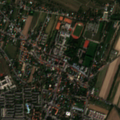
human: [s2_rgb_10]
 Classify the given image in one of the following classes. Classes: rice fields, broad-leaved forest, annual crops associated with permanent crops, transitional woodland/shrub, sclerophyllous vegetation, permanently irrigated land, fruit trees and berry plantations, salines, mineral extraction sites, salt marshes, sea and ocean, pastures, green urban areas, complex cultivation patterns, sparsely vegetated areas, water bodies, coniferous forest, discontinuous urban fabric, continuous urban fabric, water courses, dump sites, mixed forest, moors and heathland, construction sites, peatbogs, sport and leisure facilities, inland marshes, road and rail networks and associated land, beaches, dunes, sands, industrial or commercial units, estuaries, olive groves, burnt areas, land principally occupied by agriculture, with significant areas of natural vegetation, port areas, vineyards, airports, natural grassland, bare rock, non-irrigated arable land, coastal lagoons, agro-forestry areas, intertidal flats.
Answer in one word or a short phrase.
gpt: discontinuous urban fabric, non-irrigated arable land, vineyards